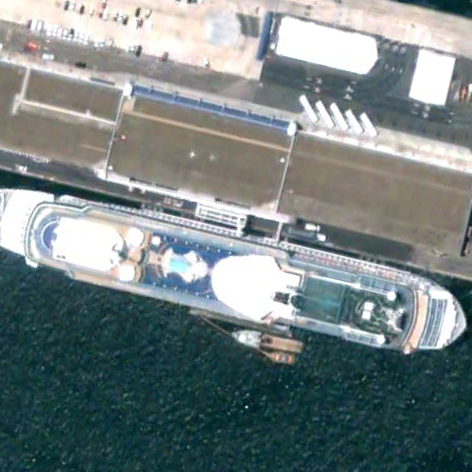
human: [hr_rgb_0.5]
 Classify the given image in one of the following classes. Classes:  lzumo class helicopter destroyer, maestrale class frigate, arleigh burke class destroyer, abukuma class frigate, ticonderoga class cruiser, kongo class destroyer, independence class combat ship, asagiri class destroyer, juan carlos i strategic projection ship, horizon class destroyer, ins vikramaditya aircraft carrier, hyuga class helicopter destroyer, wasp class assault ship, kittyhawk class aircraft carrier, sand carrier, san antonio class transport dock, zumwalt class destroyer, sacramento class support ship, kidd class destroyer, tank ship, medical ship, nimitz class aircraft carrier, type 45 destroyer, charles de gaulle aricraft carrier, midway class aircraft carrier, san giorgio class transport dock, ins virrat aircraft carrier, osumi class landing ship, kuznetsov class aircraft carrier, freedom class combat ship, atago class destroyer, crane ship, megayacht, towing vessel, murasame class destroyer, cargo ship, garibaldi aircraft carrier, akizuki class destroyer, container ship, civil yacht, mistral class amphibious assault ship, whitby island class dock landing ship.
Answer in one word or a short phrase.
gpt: Megayacht